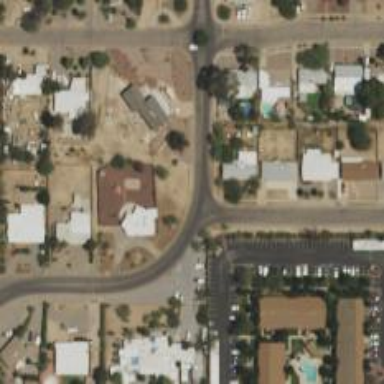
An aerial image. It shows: Residential road.